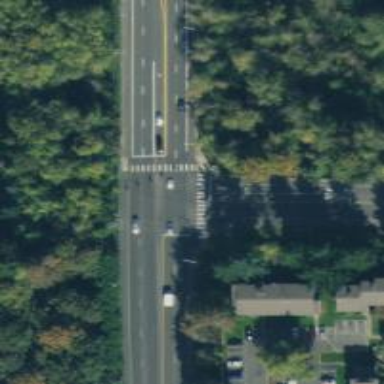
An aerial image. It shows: Secondary road with asphalt surface and separate sidewalk.